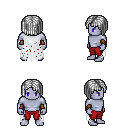
a pixel art fantasy rpg character, male body template, dark elf, purple skin, white tattered cape, red pants, white pageboy hairstyle, cloth bracers, four views (front, back, left, right), 2x2 character sprite sheet, small pixel art, hard edges, no anti-aliasing